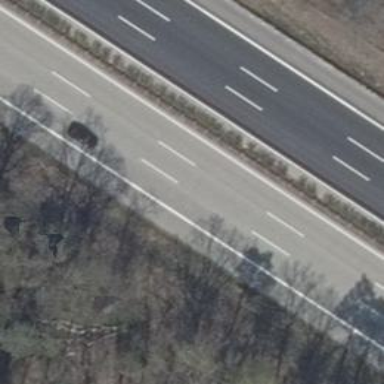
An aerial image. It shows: Motorway with concrete surface.